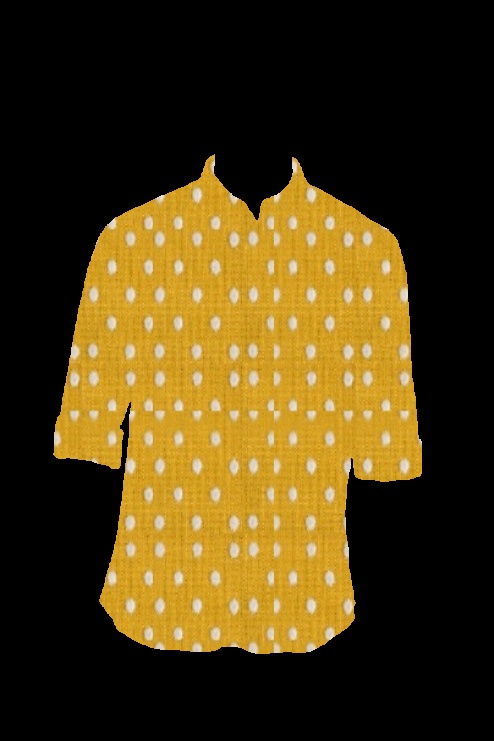
yellow polka dot tee